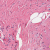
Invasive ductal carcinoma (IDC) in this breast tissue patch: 0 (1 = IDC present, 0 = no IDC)